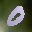
Label: 0